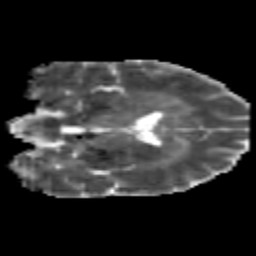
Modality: MD
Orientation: coronal
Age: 24
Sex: male
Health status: healthy
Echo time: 0.074 s